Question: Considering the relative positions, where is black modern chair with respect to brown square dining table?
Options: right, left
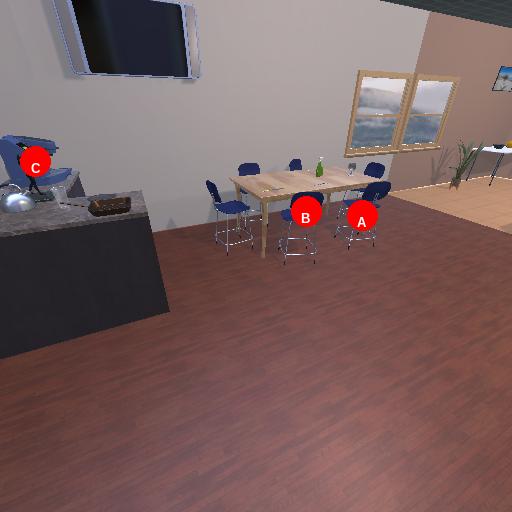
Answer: right